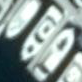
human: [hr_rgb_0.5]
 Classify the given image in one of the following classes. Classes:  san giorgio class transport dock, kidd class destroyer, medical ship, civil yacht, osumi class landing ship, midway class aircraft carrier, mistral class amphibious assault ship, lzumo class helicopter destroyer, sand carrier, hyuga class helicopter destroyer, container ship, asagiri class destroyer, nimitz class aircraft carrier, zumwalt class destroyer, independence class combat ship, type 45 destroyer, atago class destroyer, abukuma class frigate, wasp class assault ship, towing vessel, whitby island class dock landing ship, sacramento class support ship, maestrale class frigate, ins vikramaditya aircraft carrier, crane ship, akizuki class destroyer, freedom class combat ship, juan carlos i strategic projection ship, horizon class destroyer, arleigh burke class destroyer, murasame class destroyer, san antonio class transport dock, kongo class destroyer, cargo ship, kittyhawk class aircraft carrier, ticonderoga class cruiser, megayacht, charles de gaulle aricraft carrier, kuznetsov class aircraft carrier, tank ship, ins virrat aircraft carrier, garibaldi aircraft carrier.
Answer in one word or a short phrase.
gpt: Civil yacht